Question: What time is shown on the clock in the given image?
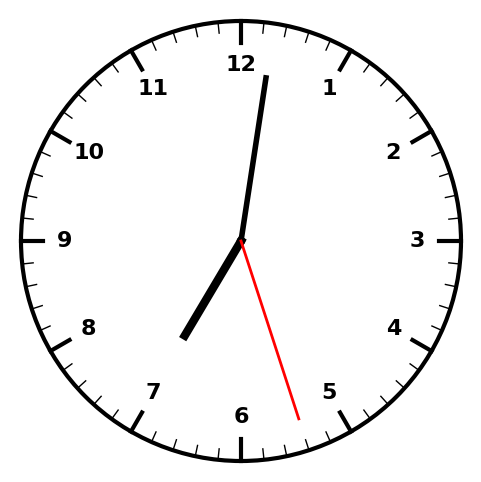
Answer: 07:01:27